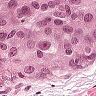
Metastatic tissue present: yes